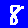
Digit: 8